Question: I have two tables, each with some columns that are the same. However, each table also contains data that is unique. (Similar data includes a row name).
What I need to do is tack on the data from table two to it's matching row in table one (matching the name column).
Is there any way to do this?
I need stuff from table two to go into table 1 where the names match:

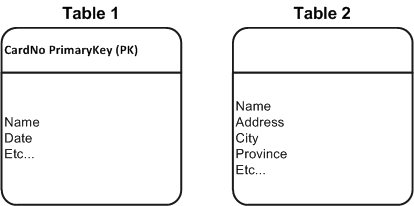
Answer: The following query should return all matching rows with columns from both tables. Note that any unique rows (that only exist in table one or two) will be excluded.
'''
SELECT
one.matchingColum,
one.oddColum,
two.evenColumn
FROM one
JOIN two on one.matchingColumn = two.matchingColumn
'''